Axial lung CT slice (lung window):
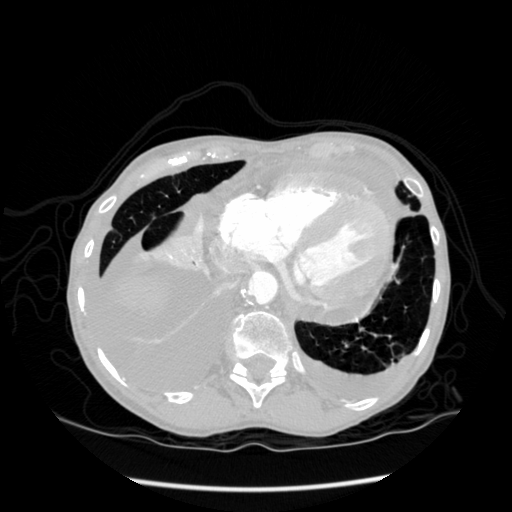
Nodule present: no